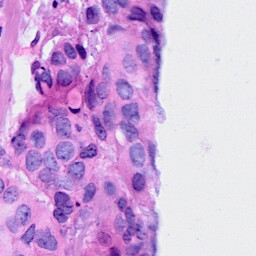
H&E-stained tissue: Breast